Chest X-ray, PA view. Patient: 45 years old, sex M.
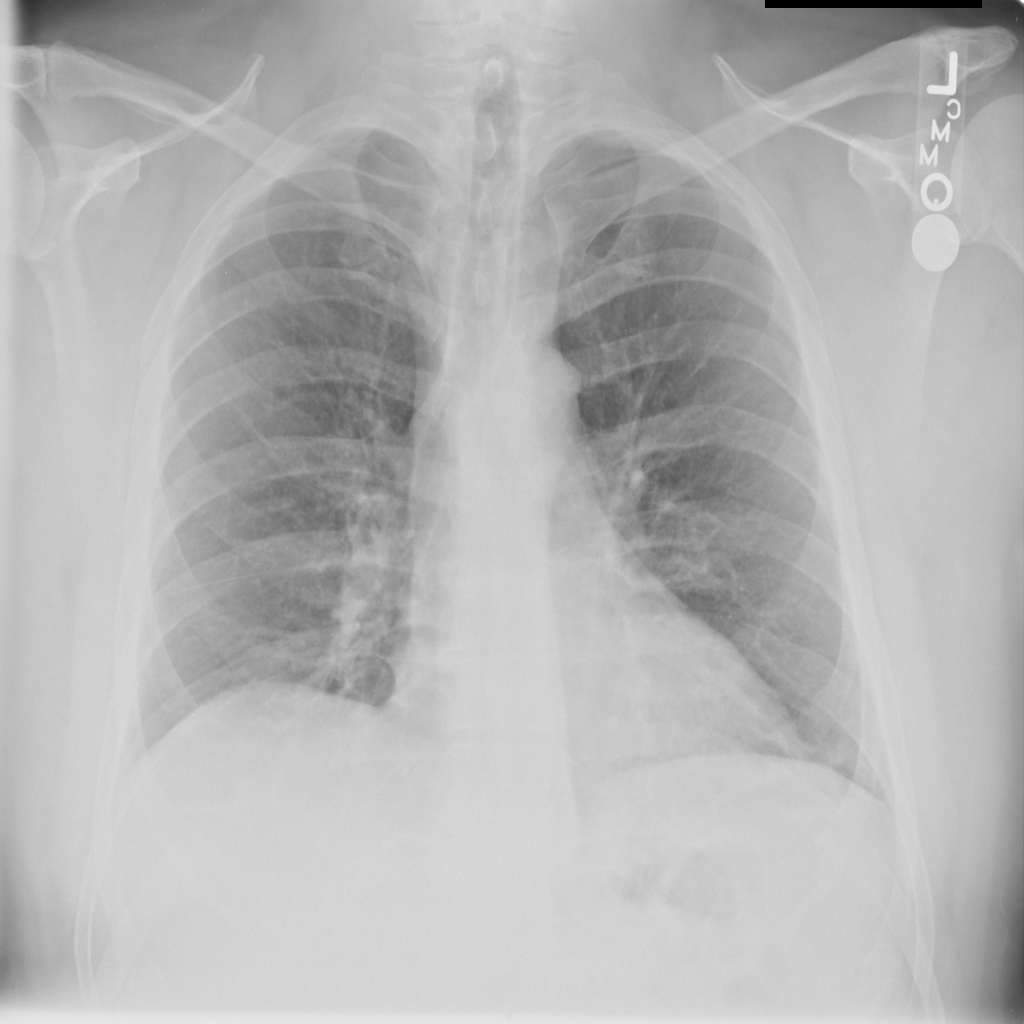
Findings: Atelectasis